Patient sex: F
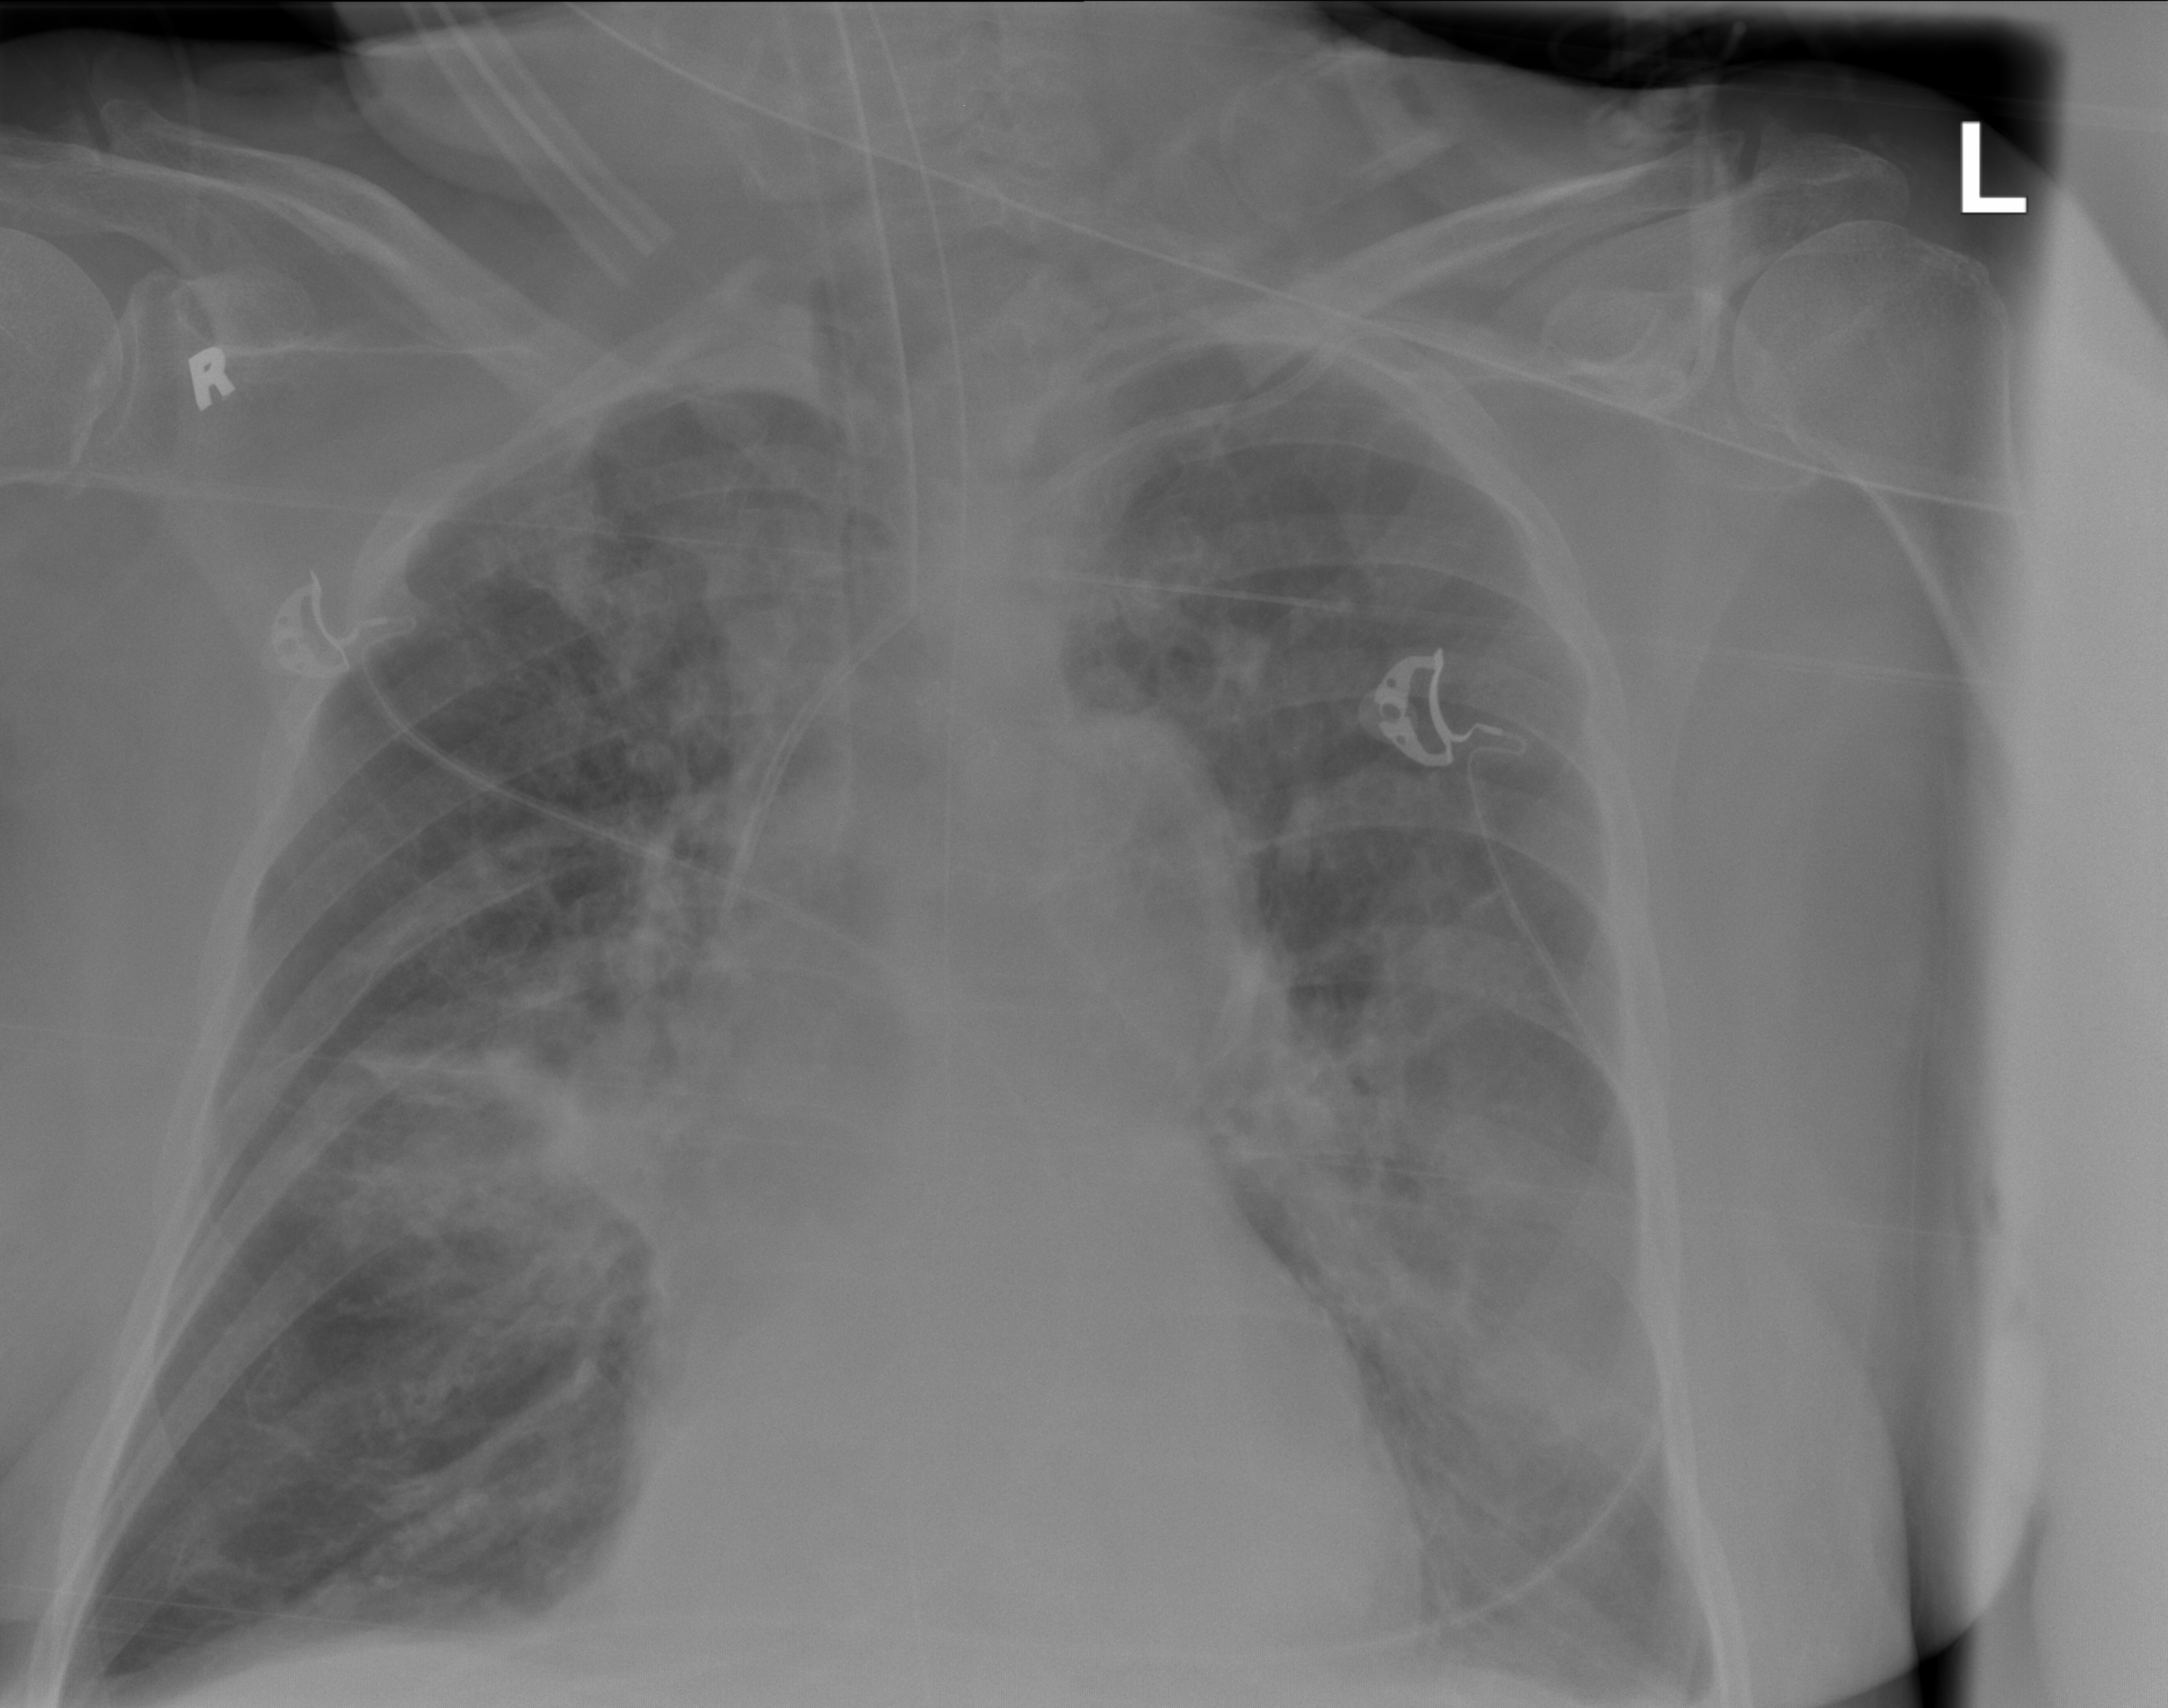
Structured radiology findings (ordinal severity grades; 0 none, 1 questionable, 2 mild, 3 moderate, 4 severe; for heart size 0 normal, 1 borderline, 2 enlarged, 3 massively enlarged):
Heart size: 0
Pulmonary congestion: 0
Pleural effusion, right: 1
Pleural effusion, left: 2
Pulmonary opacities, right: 3
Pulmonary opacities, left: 2
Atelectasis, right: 2
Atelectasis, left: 2